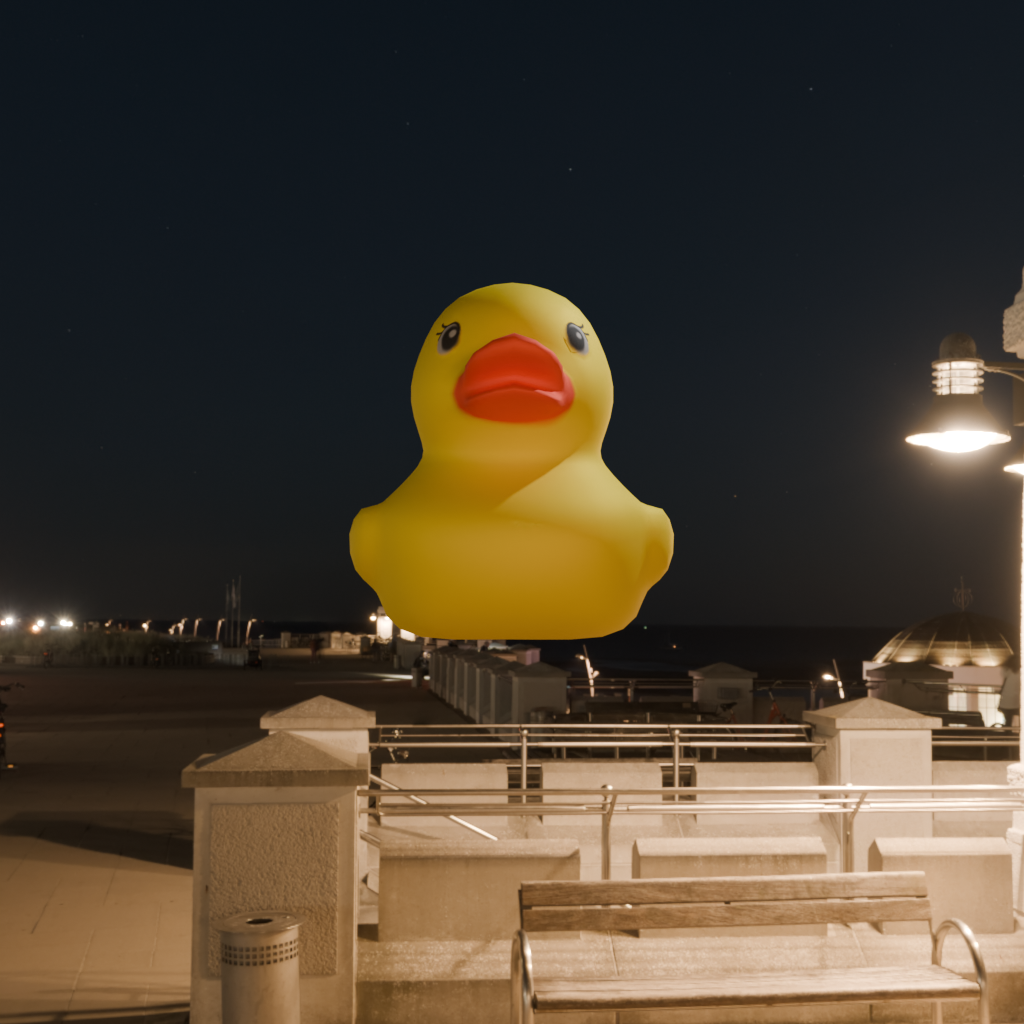
an image of a yellow rubber duck seen from <front> in a coastal promenade at night illuminated with streetlights and ocean view.